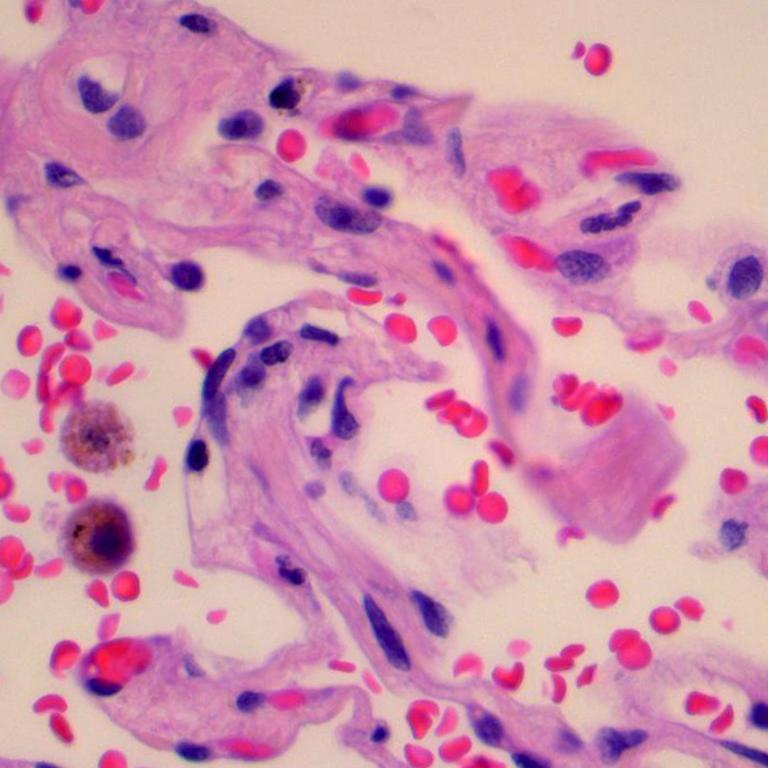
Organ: lung
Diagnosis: benign